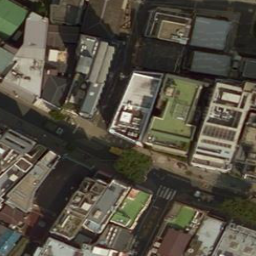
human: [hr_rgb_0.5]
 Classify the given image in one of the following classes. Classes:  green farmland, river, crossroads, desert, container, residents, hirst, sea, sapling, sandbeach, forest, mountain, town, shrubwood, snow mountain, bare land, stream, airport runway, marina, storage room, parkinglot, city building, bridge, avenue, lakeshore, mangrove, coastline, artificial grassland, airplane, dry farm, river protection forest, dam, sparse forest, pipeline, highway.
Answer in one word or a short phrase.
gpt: city building